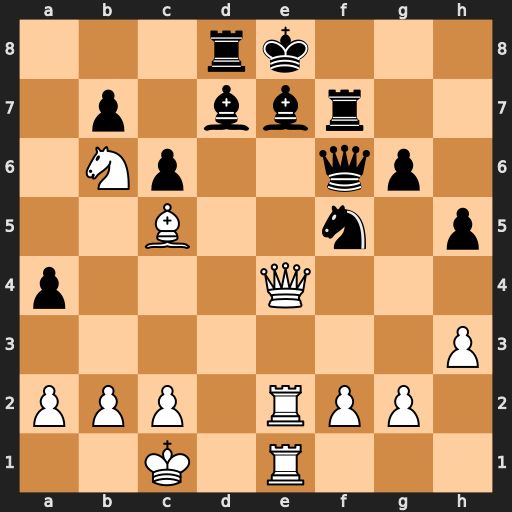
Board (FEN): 3rk3/1p1bbr2/1Np2qp1/2B2n1p/p3Q3/7P/PPP1RPP1/2K1R3
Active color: w
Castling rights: -
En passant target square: -
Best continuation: Qf4